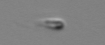
Label: flagellate_morphotype3